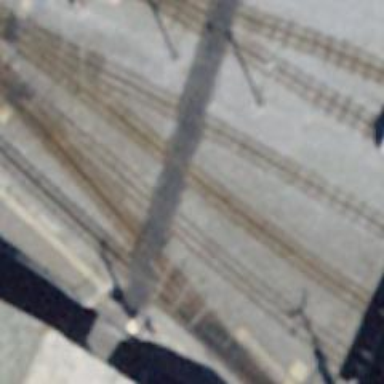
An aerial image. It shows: Railway crossing.